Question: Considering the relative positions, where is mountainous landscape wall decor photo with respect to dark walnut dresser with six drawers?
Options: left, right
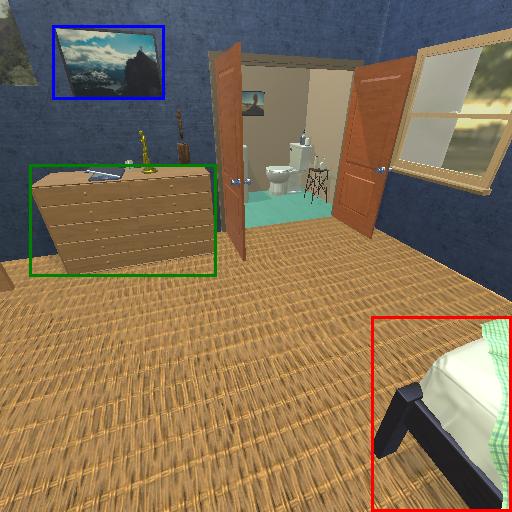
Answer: left